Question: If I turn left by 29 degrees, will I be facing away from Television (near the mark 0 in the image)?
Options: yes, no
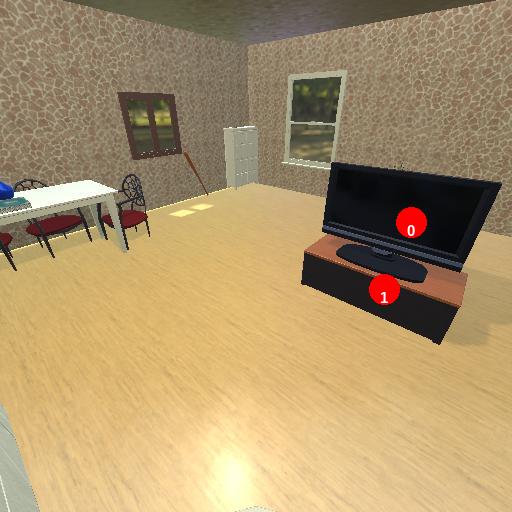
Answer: yes